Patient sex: M
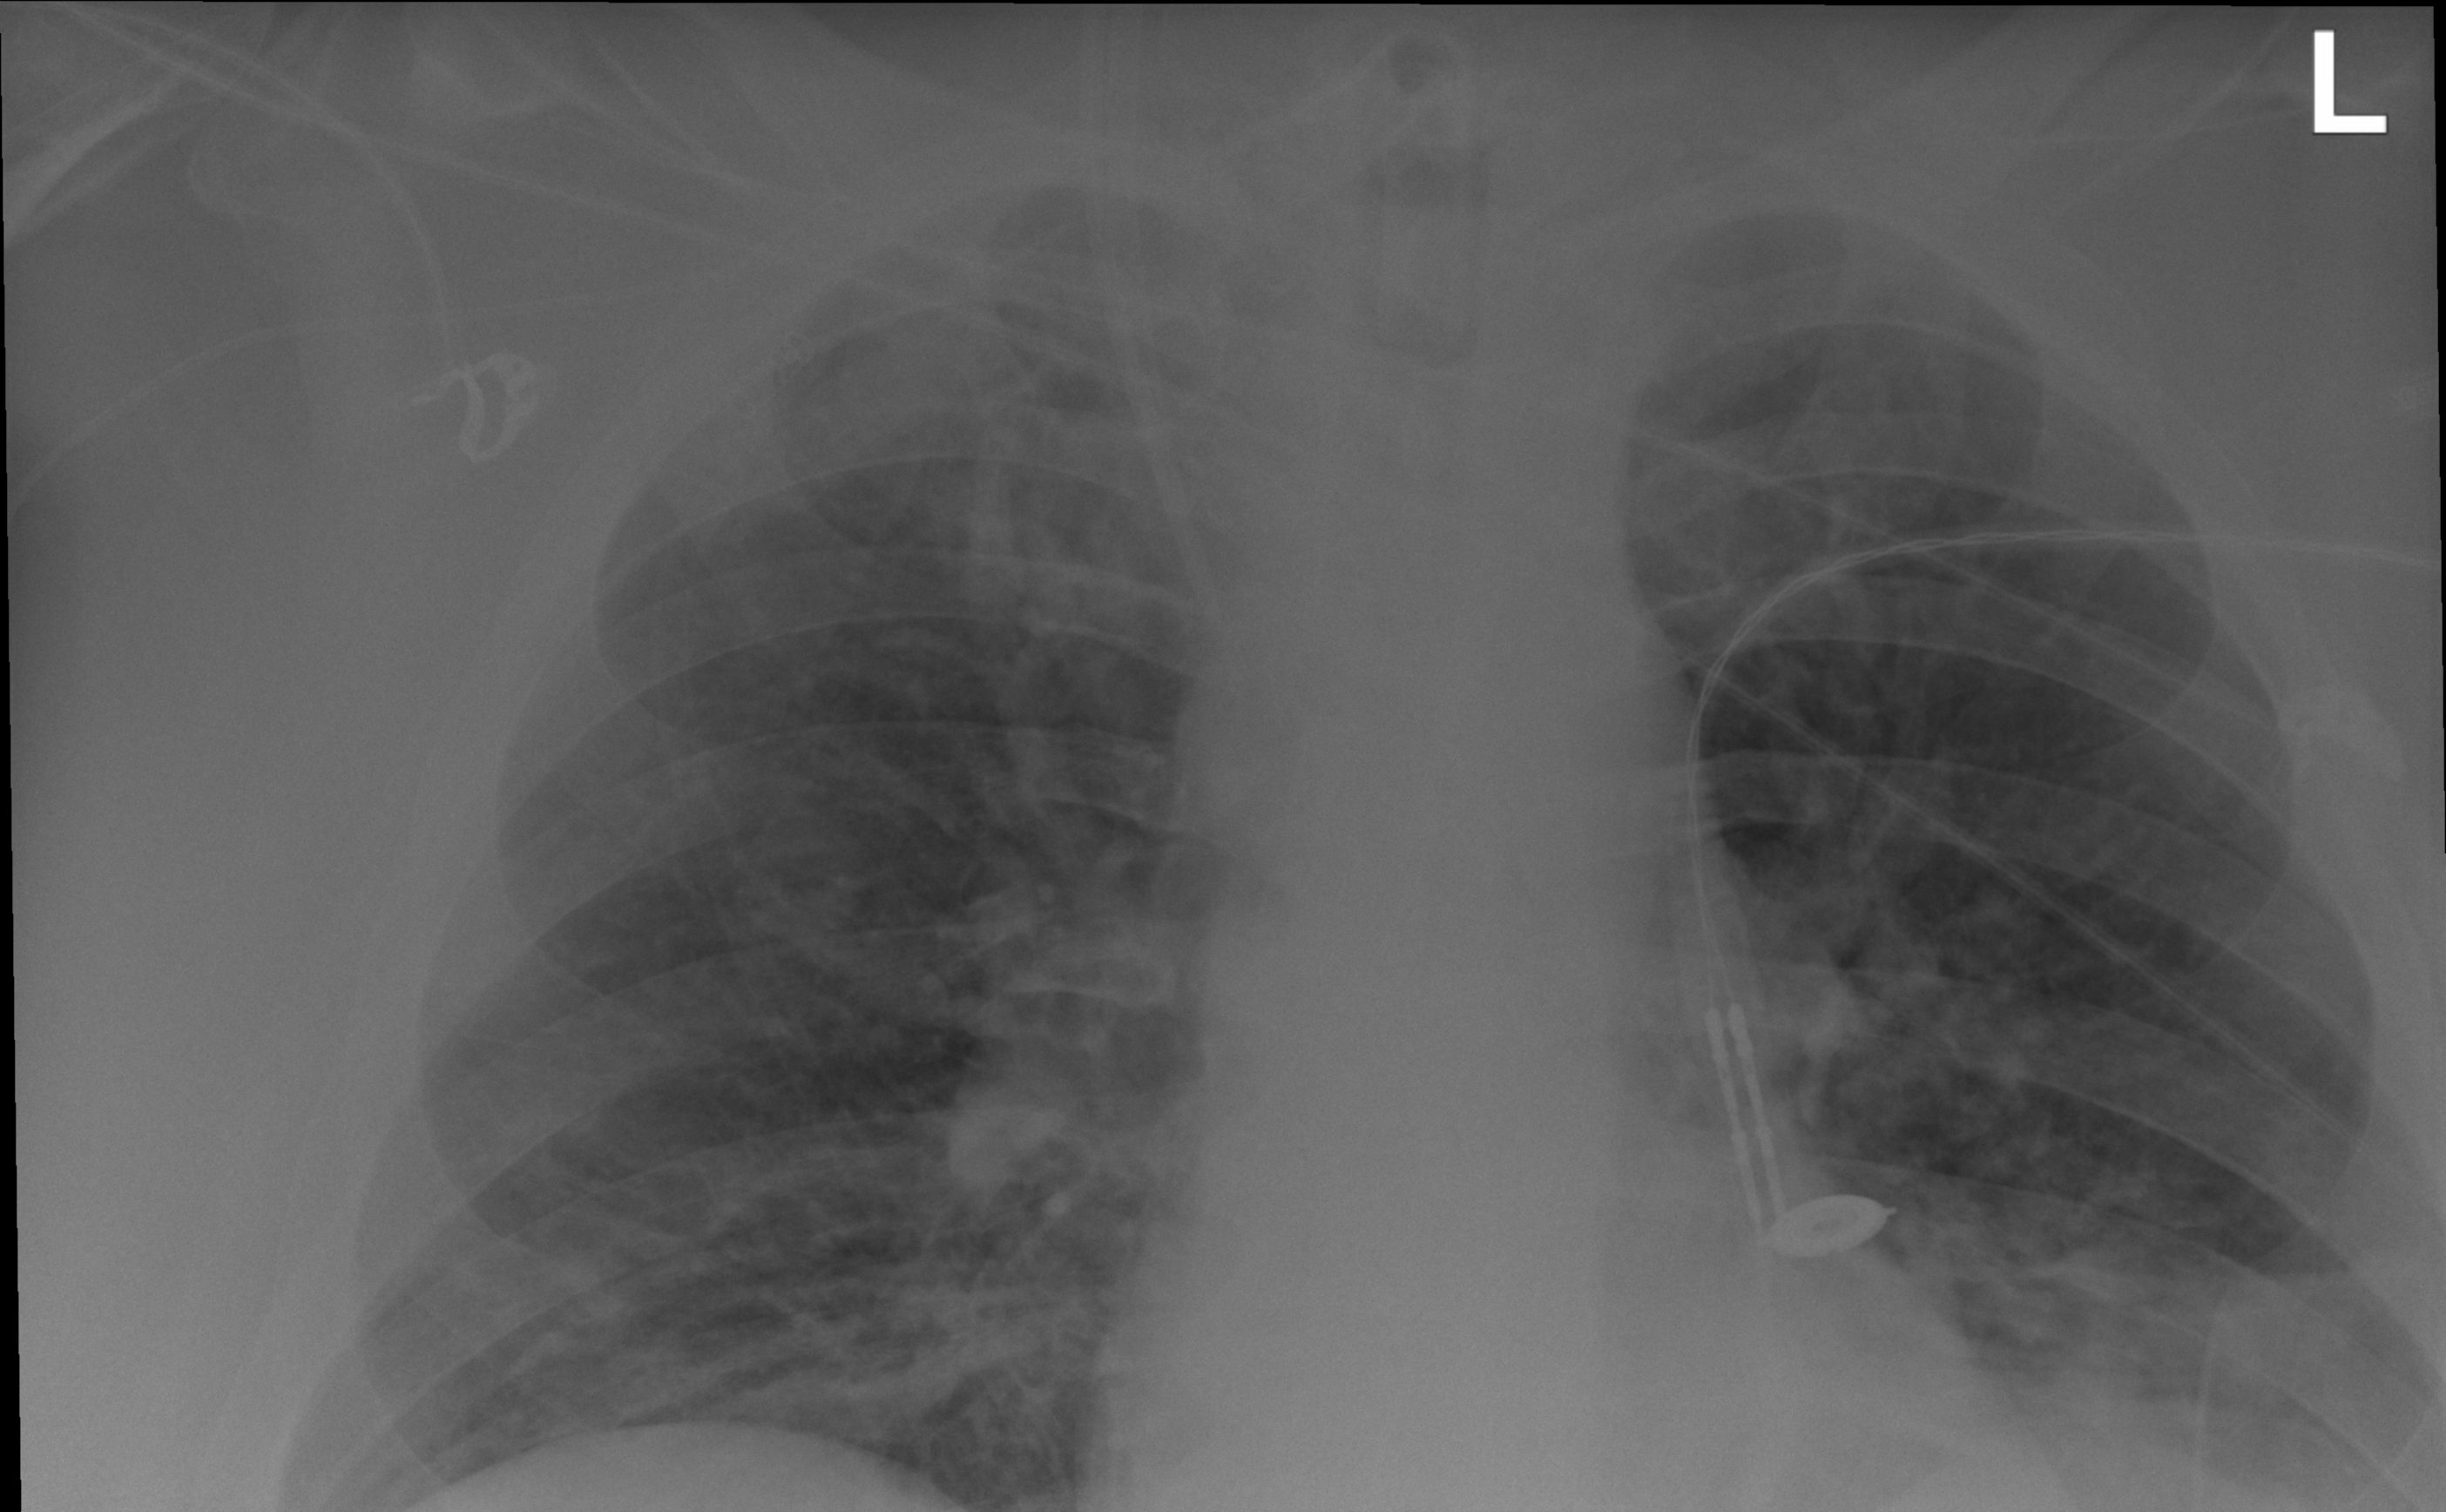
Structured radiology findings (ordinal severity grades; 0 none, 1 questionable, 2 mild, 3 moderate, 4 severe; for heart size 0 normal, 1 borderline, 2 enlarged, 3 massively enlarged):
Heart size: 0
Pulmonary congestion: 2
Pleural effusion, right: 0
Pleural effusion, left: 1
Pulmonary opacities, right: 2
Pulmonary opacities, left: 2
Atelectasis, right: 2
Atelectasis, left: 2